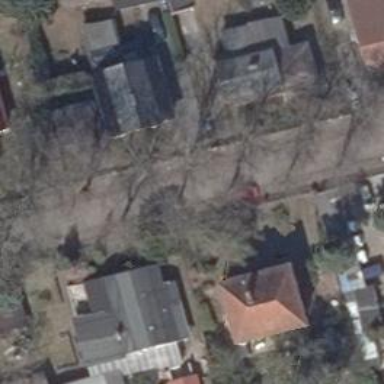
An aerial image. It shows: Driveway.